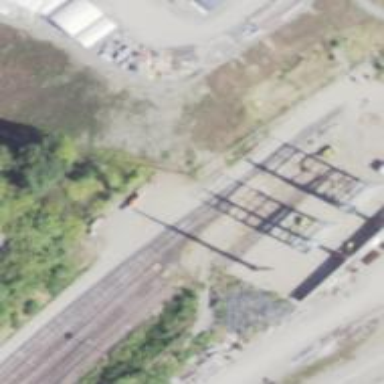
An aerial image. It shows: Abandoned railway siding.